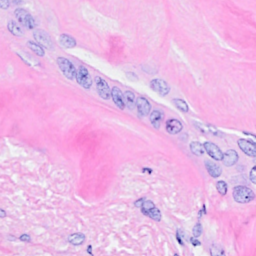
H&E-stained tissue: Breast